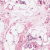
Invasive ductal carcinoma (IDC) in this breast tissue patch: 0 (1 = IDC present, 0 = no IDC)